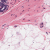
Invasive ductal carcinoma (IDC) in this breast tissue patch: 0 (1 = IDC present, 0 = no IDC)